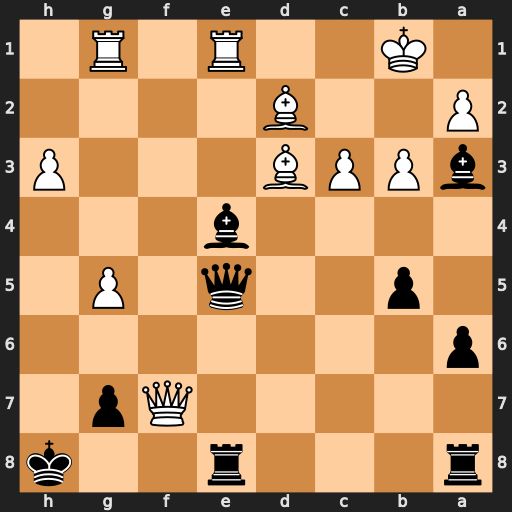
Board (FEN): r3r2k/5Qp1/p7/1p2q1P1/4b3/bPPB3P/P2B4/1K2R1R1
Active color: b
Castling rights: -
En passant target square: -
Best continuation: Bxd3+ Ka1 Be2 Rg2 Re7